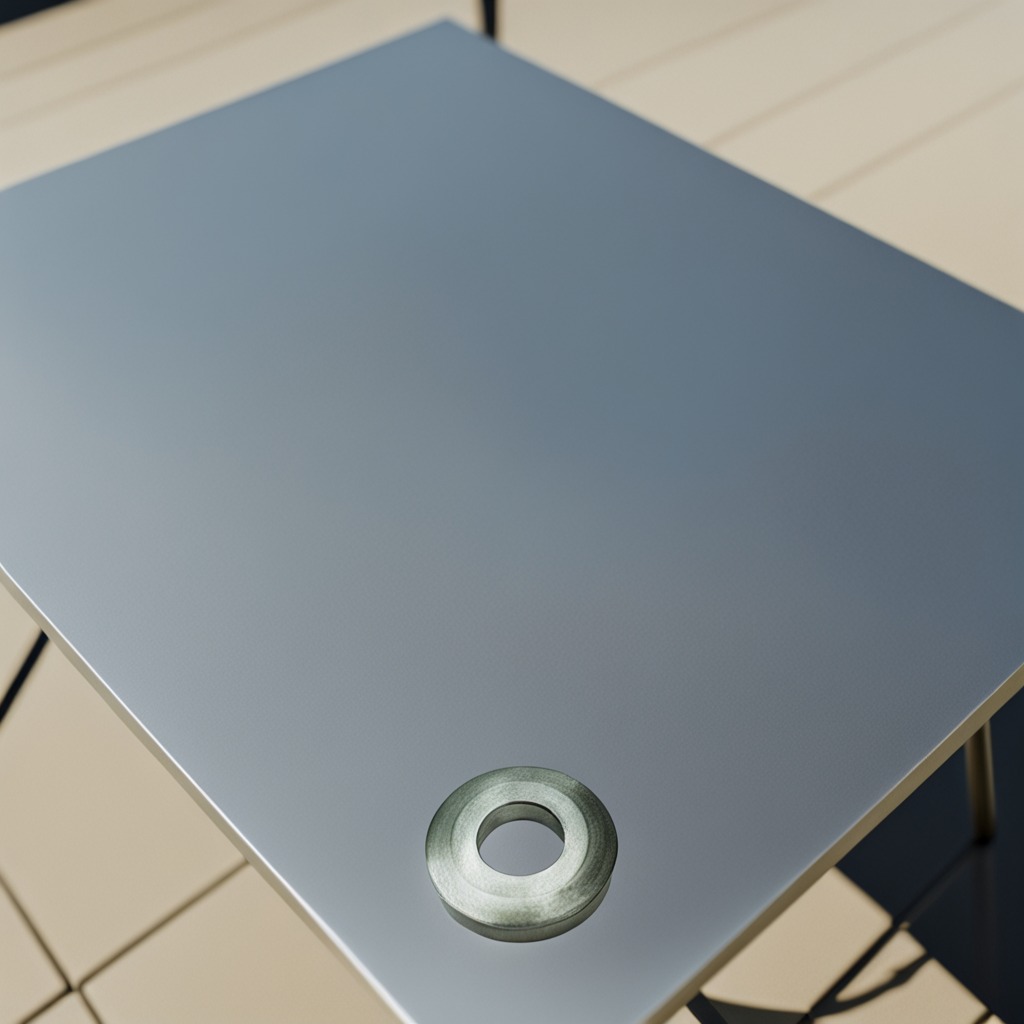
A flat metal washer lying on a clean utility table in a temporary outdoor tool station.